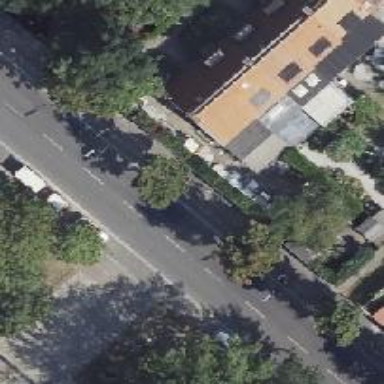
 while the right one is designated for street side parking."